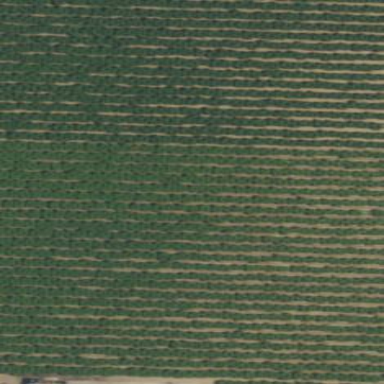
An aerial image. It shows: Orchard.